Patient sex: F
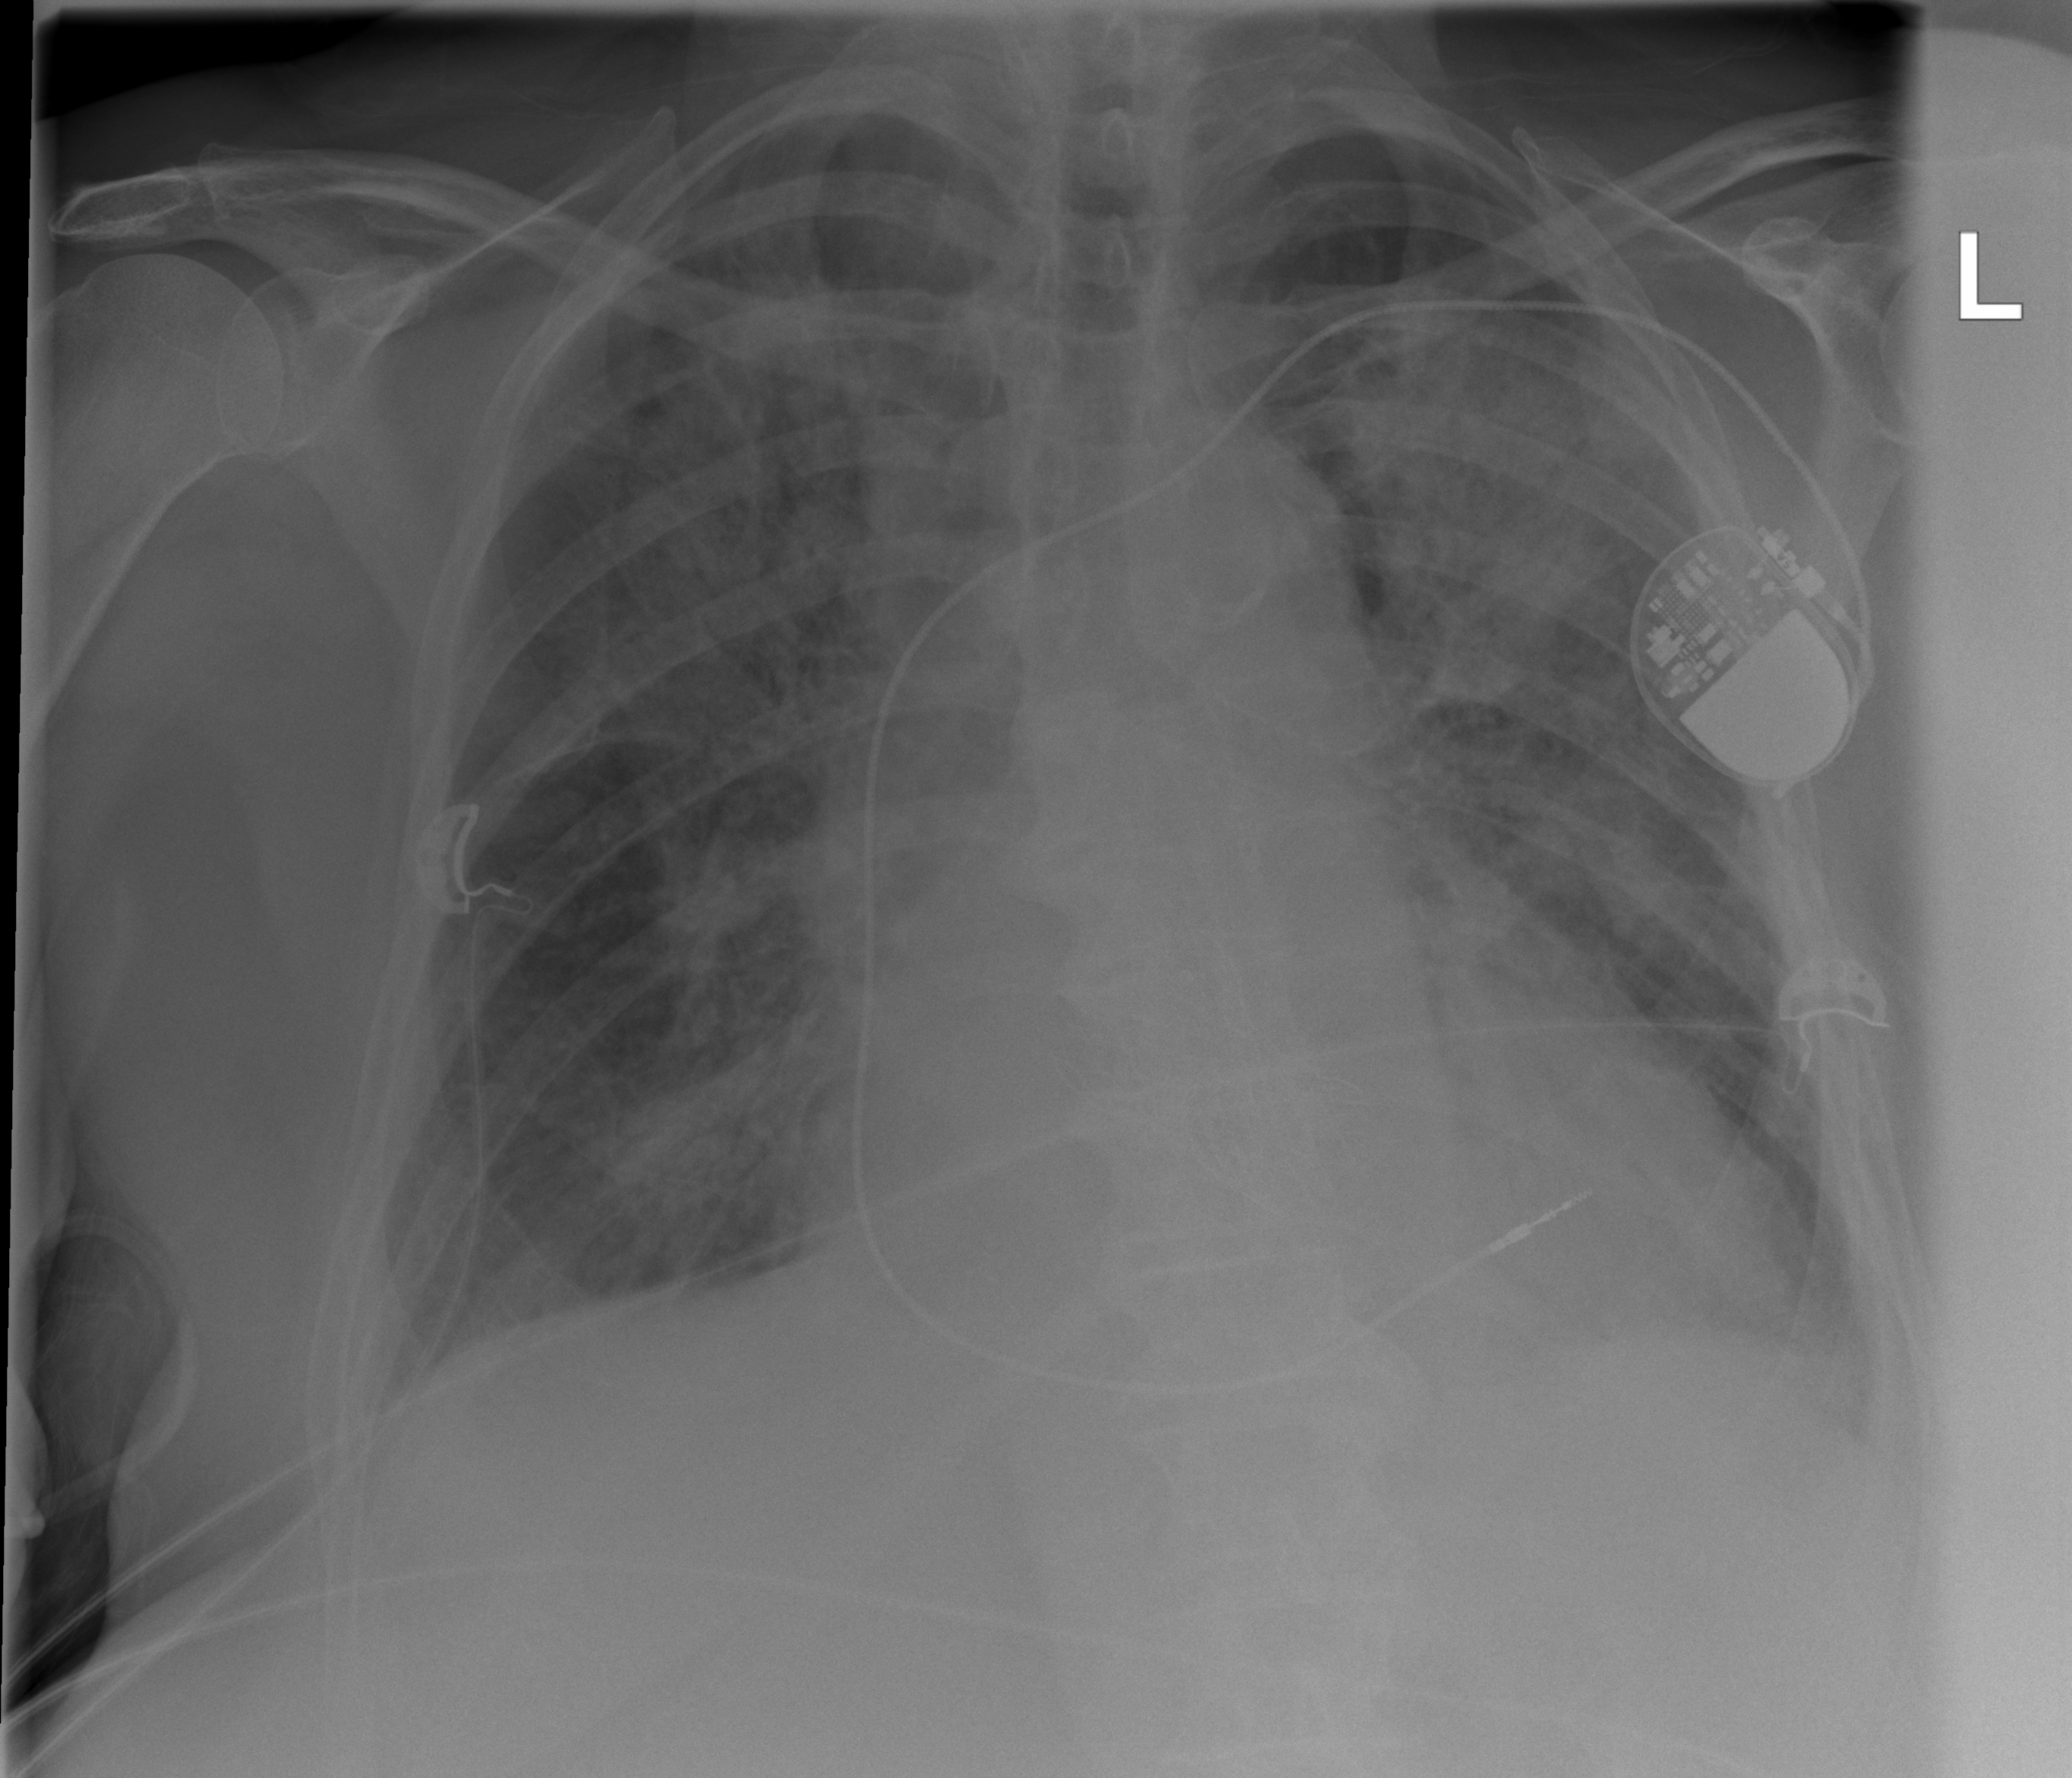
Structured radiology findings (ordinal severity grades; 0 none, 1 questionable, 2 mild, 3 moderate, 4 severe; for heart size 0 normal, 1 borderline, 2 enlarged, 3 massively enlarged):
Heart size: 2
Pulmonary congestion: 3
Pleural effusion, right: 0
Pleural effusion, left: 2
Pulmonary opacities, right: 3
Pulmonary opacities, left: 3
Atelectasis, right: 0
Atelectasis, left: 0